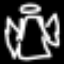
Label: angel